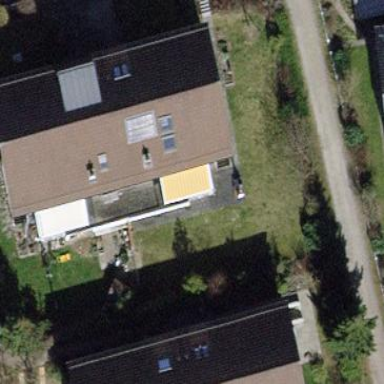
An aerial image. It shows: Building with tiled roof.